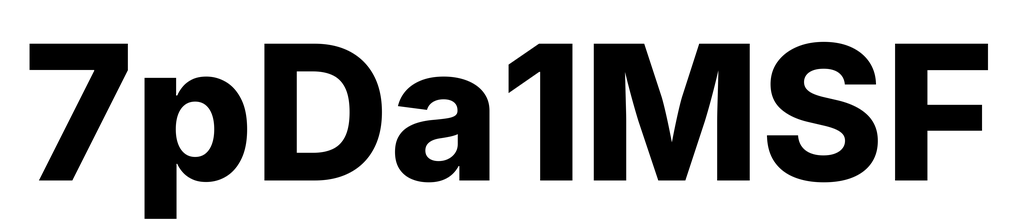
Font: Inter_ExtraBold